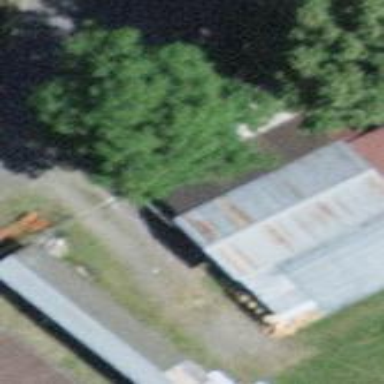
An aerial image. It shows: Shed building.